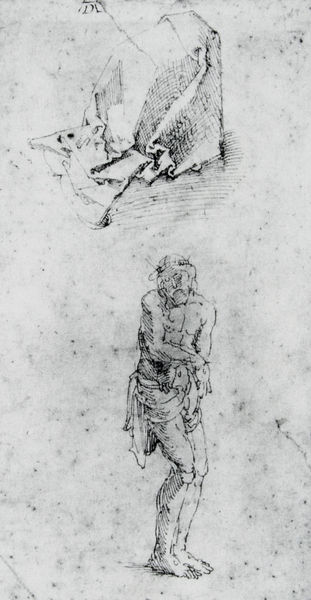
Titel: Schmerzensmann
Künstler: Albrecht Dürer
Standort: Bamberg
Institution: Staatsbibliothek
Schlagwörter: akt, feder, gemälde, hand, körper, lendenschurz, mann, nackt, nackter, schatten, weiß, brust, grau, licht, schwarz, skizze, stuhl, zeichnung, tuch, rock, alt, bart, anatomie, arme, augen, falten, leinen, mensch, stehen, stein, trauer, hände, signatur, stehend, stoff, blatt, gebeugt, krone, traurig, sack, beine, papier, modell, studie, schattierung, vergilbt, linien, hocker, detail, muskeln, faltenwurf, ad, knie, oberkörper, striche, barfuss, tusche, lendentuch, kohle, druck, schwarz weiß, radierung, schrafur, stich, drcuk, bleistift, entwurf, kranz, stift, tinte, flecken, verschränkt, heiligenschein, christus, jesus, leid, leiden, heiliger, fleckig, plan, dürer, kupferstich, dornenkrone, christi, mager, fessel, federzeichnung, baltt, michelangelo, vorzeichnung, graphit, handzeichnung, lendenschutz, albrecht, silberstift, grafit, händer, passion, gefesselt, schrafuren, schmerzensmann, bltt, leidend, ausführung, brafuss, dornenkrohne, gefoltert, heiol, albracht, dornenkröne, blasenschwäche